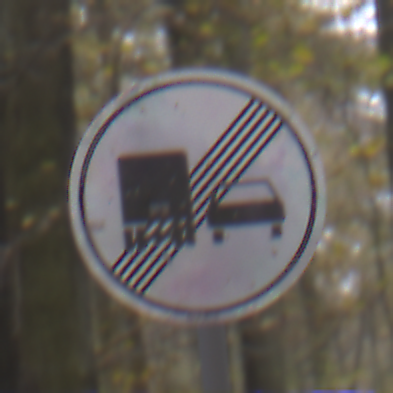
Verkehrszeichen: EndeUeberholverbotKraftfahrzeuge
Umgebung: Outdoor, Nature
Tageszeit: MorningAfternoon
Wetter: Overcast
Licht: Natural
Jahreszeit: Autumn
Kontrast: LowContrast